Question: I installed Vagrant 1-7-2 on Windows 7, but I can't get it running. I followed the getting started instructions at www.vagrantup.com, this looks quite simple, but doesn't work for me. I get this error:

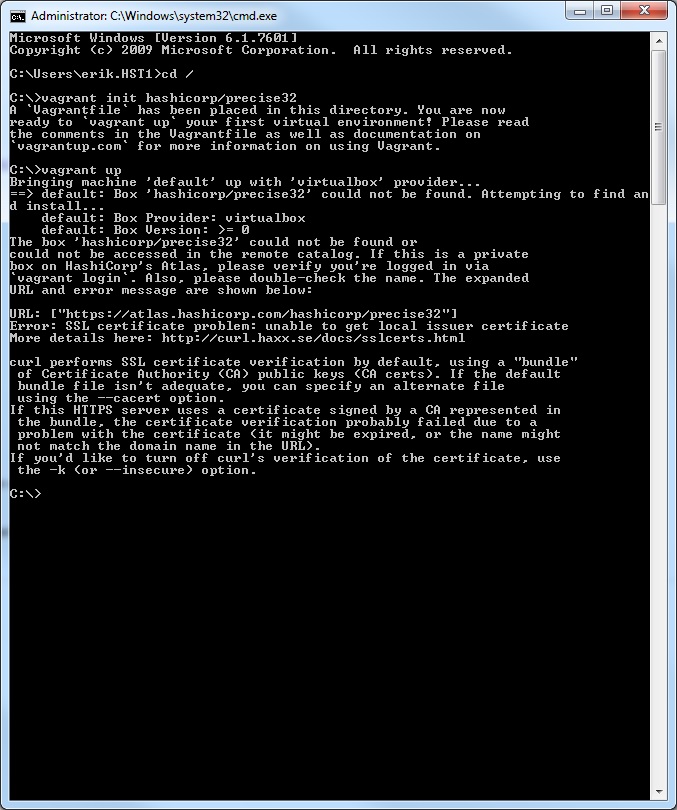
Answer: I found the cause and solution: the problem was AVG Anti-virus. I disabled AVG temporary did "vagrant up" and it worked.
In found this in this post: <URL>
Thanks to acfreitas for help and suggestions!